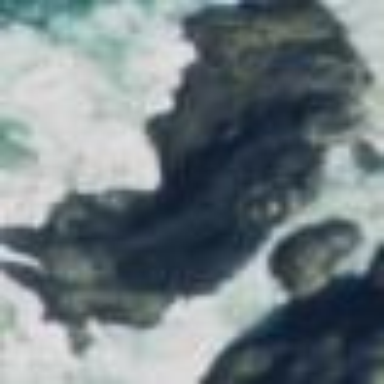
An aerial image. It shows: Islet characterized by bare rock terrain.